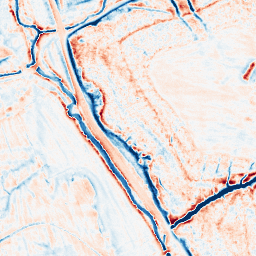
Category: edge_preserving
Decomposition family: anisotropic_diffusion
Decomposition parameters: iterations: 50
kappa: 100
gamma: 0.1
Upsampling method: cubic_catmull_rom
Upsampling parameters: scale: 2
Upsampling scale: 2